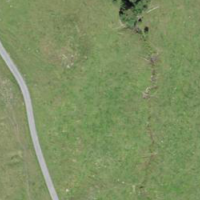
EUNIS habitat code: 23
Species observed at this site:
Parnassia palustris
Rumex alpinus